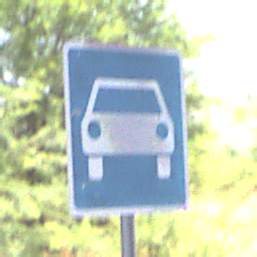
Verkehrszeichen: Kraftfahrstrasse
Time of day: Midday
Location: Roofed (Underpass)
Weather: Clear
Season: NotSpecified
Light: Natural